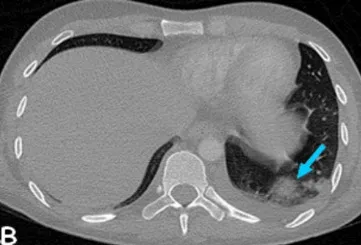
Consolidations.
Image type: radiology (ct)